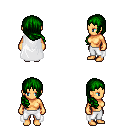
a pixel art fantasy rpg character, female body template, human, tanned skin, white cape, white pants, green right-swept hairstyle, four views (front, back, left, right), 2x2 character sprite sheet, small pixel art, hard edges, no anti-aliasing